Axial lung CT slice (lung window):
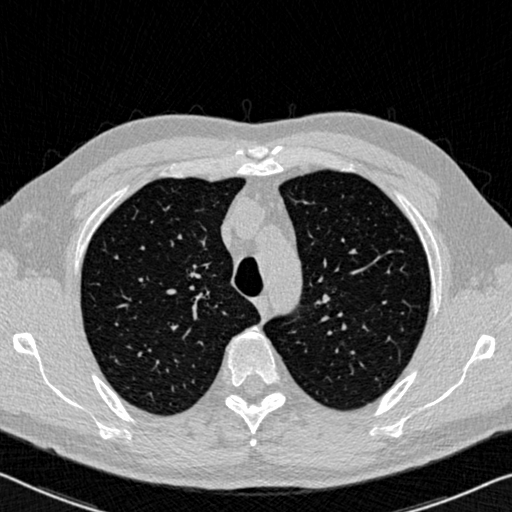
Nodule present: no